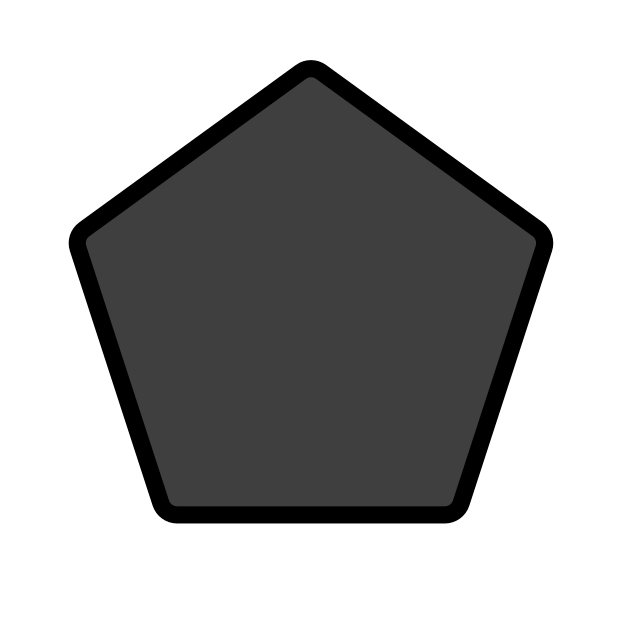
Emoji: ⬟
Name: black pentagon
Unicode: 0x2b1f